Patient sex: M
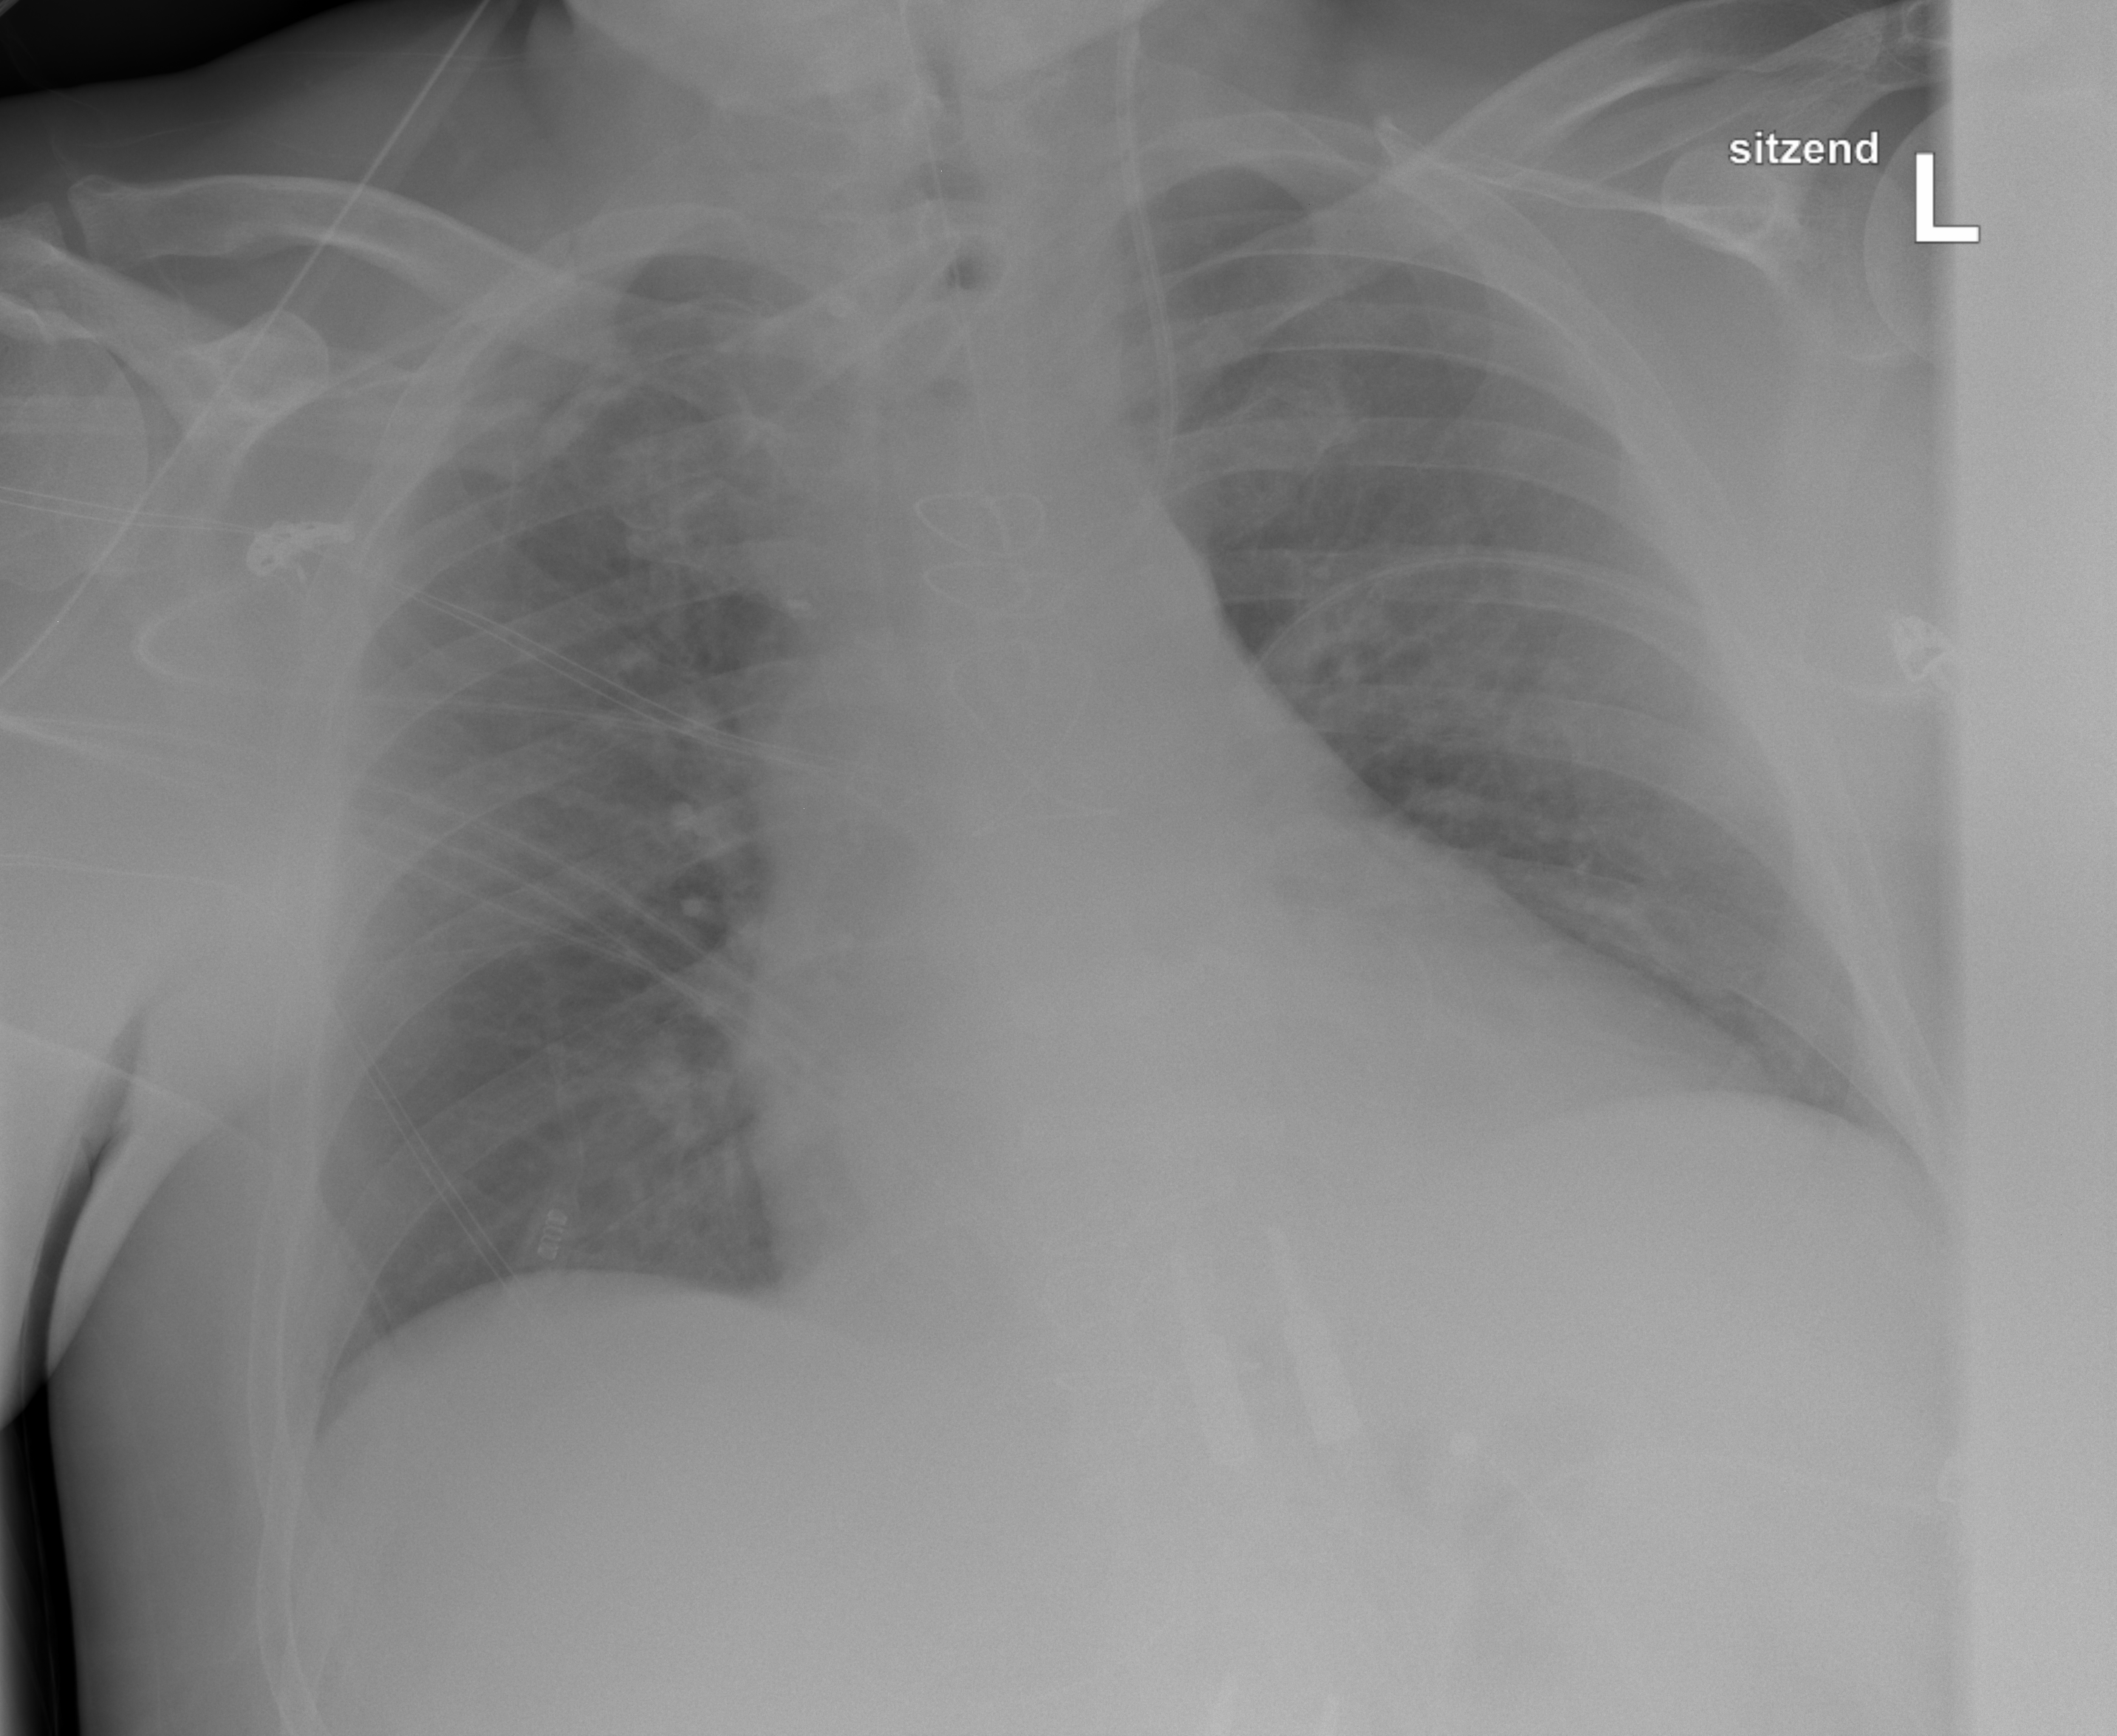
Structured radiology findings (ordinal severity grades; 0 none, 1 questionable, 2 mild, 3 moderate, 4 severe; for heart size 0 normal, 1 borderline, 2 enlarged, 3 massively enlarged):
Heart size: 1
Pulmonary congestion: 1
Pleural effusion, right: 0
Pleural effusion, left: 0
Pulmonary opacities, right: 1
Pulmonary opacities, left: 2
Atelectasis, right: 0
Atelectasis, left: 0